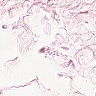
Metastatic tissue present: no